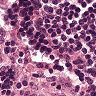
Metastatic tissue present: no